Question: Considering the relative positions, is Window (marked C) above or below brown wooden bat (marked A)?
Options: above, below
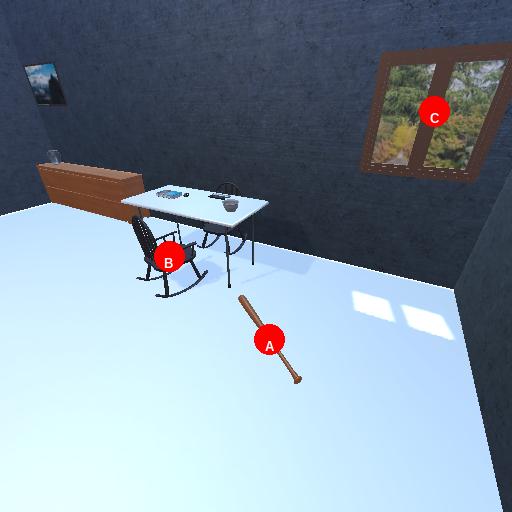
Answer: above